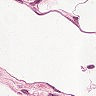
Metastatic tissue present: no